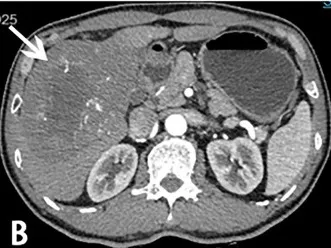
Computed tomography (CT) scans before stage I ALPPS. A giant mass (white arrow) measuring 13.3 x 8.5 x 13.0 cm in liver segments 4, 5, 6, 7, and 8 was showed on CT scans. Arterial phase.
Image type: radiology (ct)